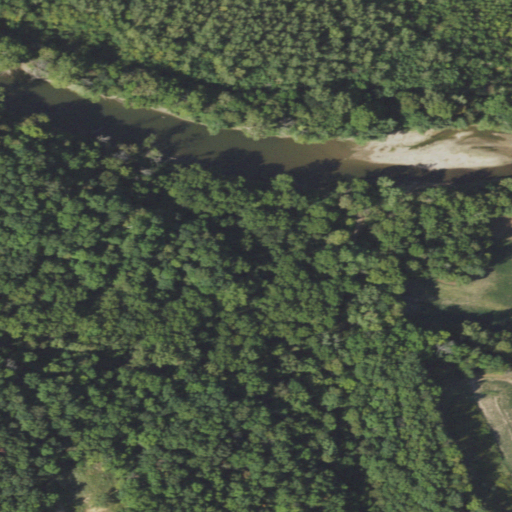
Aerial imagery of valley in Illinois named Tippett Hollow containing deciduous forest, open water, pasture, mixed forest, herbaceous wetlands, and cultivated crops